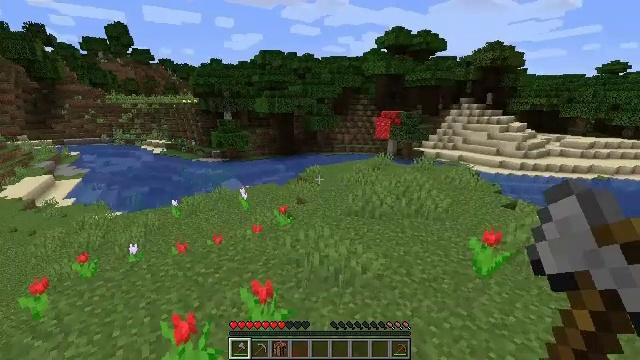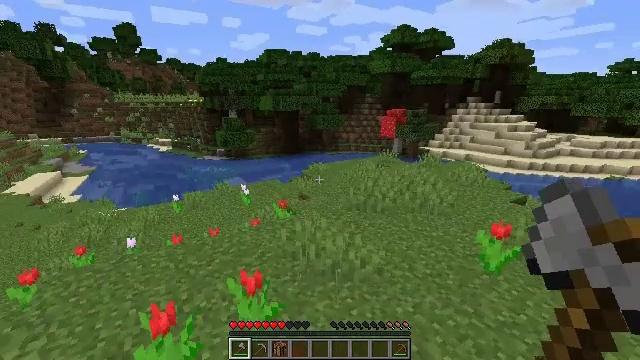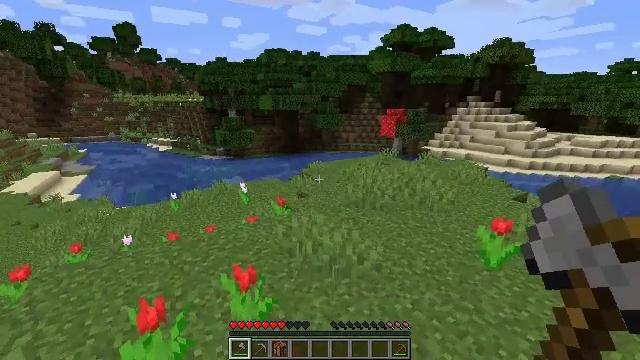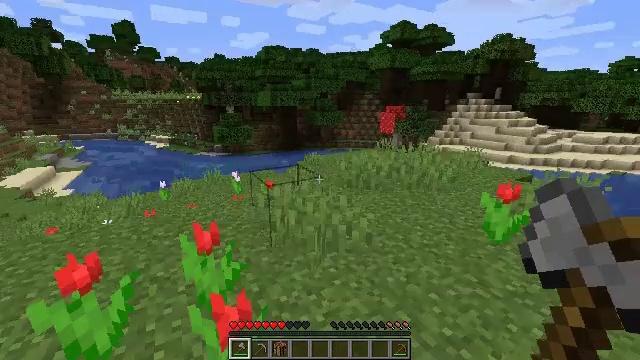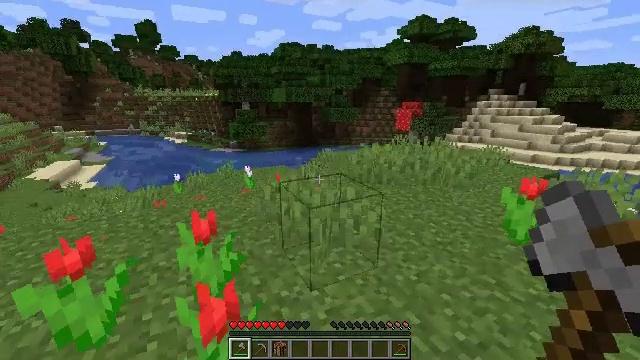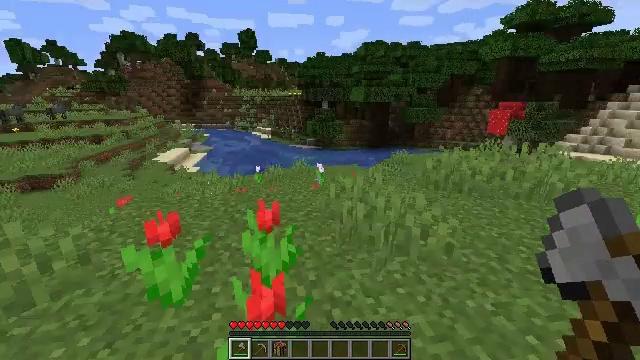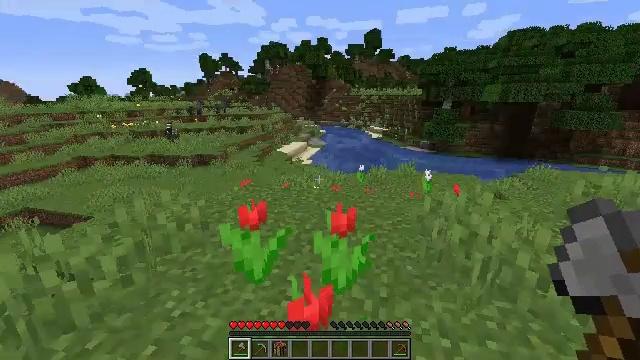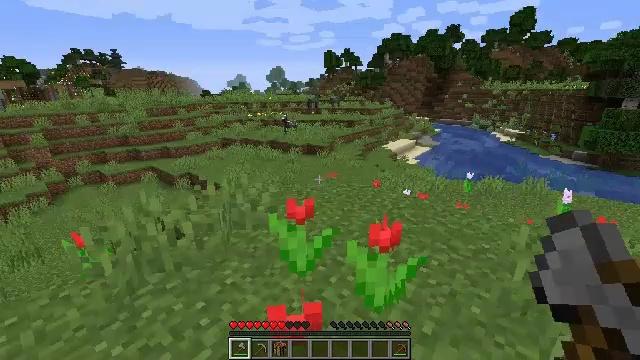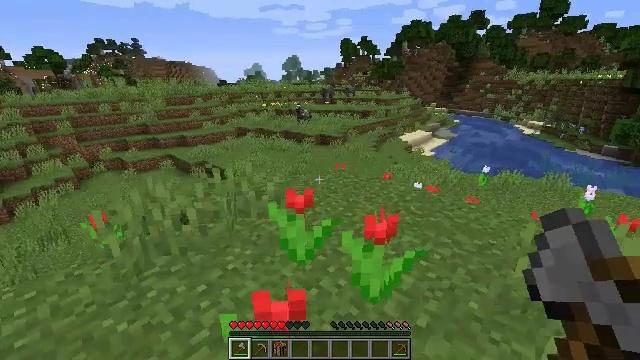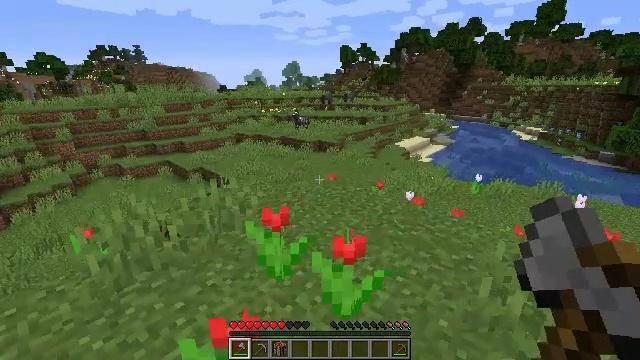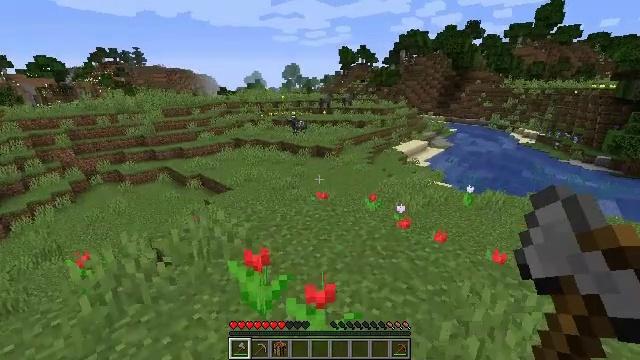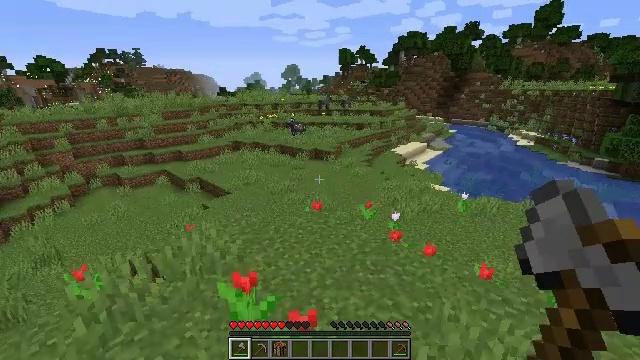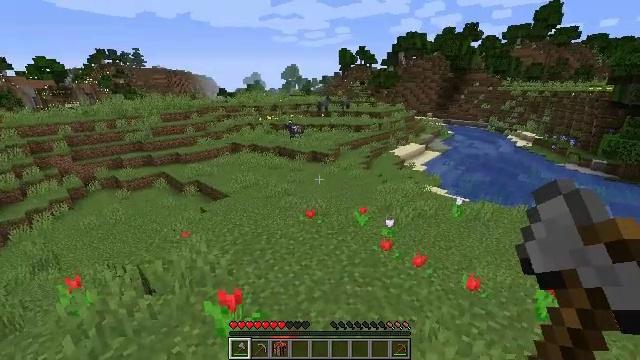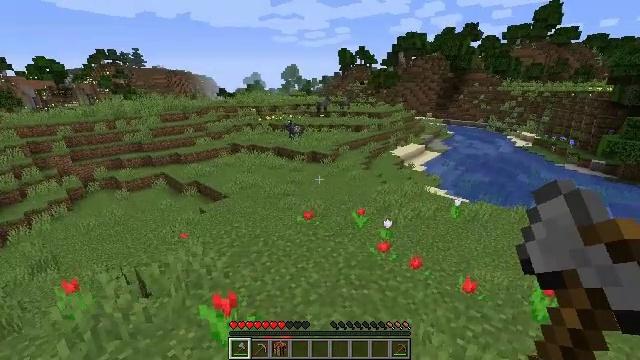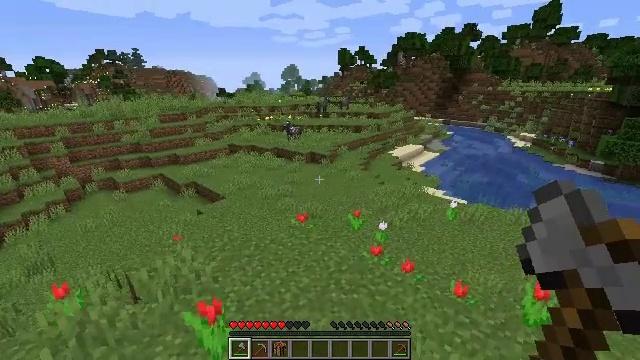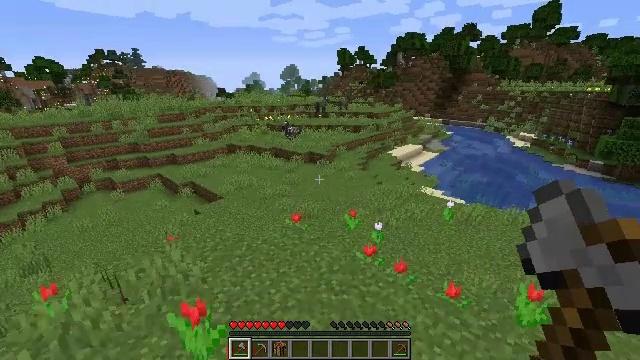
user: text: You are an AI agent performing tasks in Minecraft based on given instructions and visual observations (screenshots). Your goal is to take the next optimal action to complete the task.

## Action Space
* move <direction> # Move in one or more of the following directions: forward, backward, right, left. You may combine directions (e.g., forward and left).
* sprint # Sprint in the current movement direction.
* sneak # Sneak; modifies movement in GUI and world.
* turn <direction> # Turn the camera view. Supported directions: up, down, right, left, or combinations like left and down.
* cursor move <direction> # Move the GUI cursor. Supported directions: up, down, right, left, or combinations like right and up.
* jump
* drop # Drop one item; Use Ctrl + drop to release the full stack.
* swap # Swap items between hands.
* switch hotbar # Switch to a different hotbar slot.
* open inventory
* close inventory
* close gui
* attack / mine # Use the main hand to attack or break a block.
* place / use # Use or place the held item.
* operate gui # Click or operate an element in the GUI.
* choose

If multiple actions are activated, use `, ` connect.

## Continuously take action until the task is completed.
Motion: motion action
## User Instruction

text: Collect seagrass by hand or tool.
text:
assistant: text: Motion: move forward and move right, turn left
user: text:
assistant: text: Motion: move forward and move right
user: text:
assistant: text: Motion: move forward and move right
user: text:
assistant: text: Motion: move forward and move right, turn left
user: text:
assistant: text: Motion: move forward and move right, turn left
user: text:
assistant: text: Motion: move forward and move right, turn left
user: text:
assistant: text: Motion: move right, turn left and down
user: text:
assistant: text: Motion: move right, turn left and down
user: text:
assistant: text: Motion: move right, jump
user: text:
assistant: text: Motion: move right, jump
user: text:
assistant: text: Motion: move right, jump
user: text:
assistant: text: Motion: move forward and move right, jump
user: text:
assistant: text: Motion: move forward and move right, jump
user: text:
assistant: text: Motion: move forward and move right, jump
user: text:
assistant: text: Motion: move forward and move right, jump
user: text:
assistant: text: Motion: move forward and move right, turn down, jump
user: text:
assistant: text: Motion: move forward and move right, turn right
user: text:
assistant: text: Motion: move right
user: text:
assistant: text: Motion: move right
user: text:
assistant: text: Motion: no_op
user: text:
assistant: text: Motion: move forward, turn left
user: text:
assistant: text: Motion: move forward, turn left
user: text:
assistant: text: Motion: move forward, turn left
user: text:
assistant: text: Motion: move forward
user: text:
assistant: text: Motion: move forward
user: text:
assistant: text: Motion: move forward
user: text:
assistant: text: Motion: move forward
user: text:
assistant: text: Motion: move forward and move left, turn left
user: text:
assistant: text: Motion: move forward and move left, turn left
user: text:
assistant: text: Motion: move forward and move left, turn left